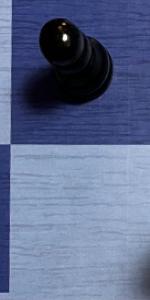
Label: Empty